Interaction volume radius: 10 \u00c5
Interaction volume height: 20 \u00c5
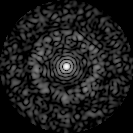
Disorder parameter: 0.8481